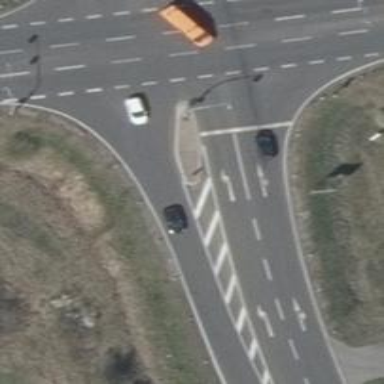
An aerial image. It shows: Secondary road.